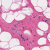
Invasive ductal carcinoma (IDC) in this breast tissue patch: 0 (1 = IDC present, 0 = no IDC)